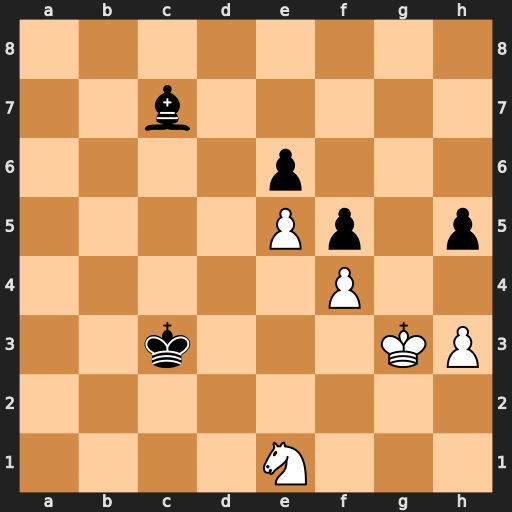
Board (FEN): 8/2b5/4p3/4Pp1p/5P2/2k3KP/8/4N3
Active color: w
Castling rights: -
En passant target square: -
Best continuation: Nf3 Kc4 Kh4 Ba5 Kxh5